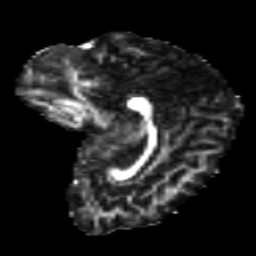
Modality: FA
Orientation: sagittal
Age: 14
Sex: male
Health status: ill
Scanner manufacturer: ge
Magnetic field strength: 3 T
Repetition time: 6.752 s
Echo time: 0.079 s